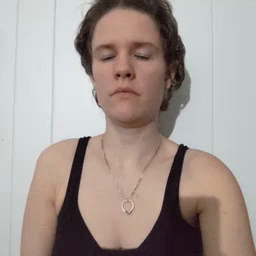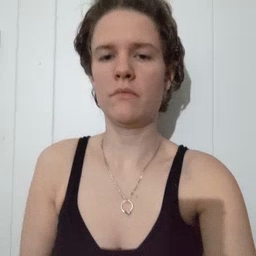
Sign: pizza